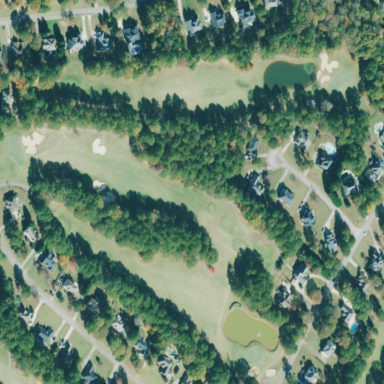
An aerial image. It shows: Golf course surrounded by greenery.